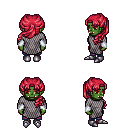
a pixel art fantasy rpg character, female body template, orc, green skin, chain mail, magenta pants, ruby red princess hairstyle, white cloth bracers, metal boots, four views (front, back, left, right), 2x2 character sprite sheet, small pixel art, hard edges, no anti-aliasing